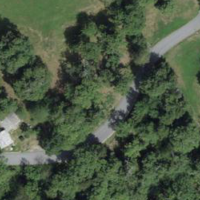
EUNIS habitat code: 41
Species observed at this site:
Aruncus dioicus
Filipendula ulmaria